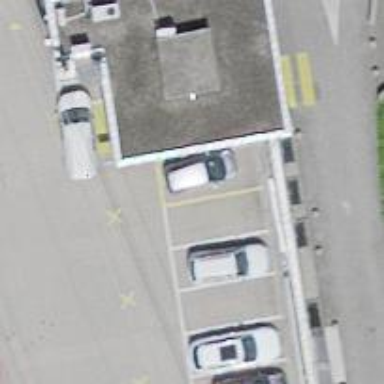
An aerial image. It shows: Restaurant.